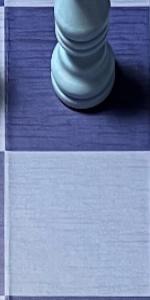
Label: Empty